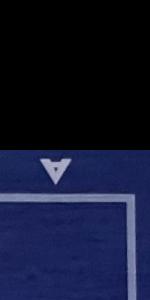
Label: Empty